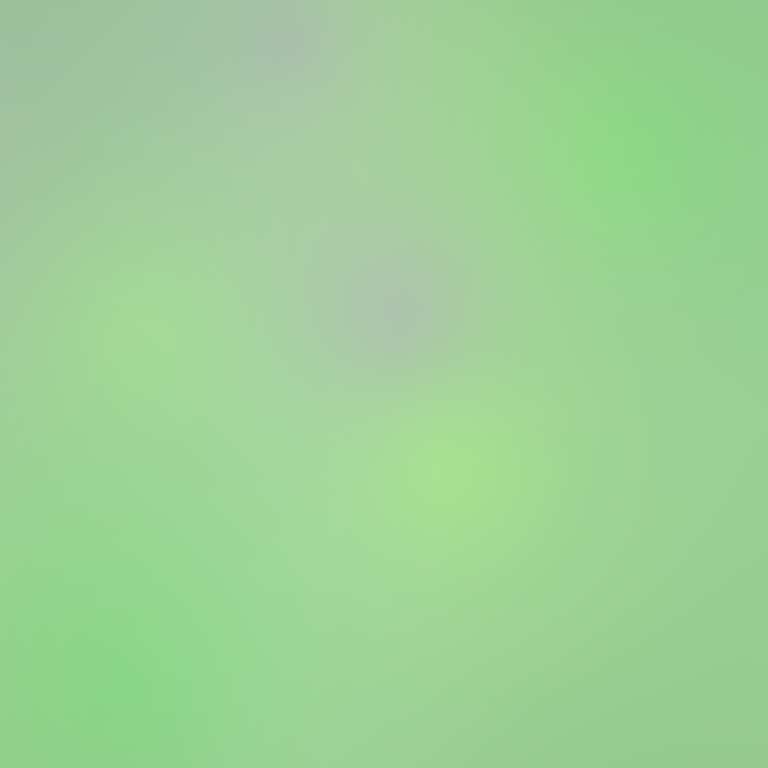
Abstract light effect, smooth blend from soft green to pale yellow, calm atmosphere, diffuse glow, no room, no furniture, no objects.